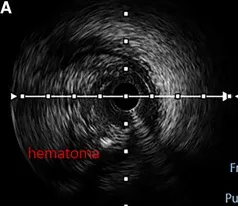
Intraoperative and postoperative intravascular ultrasound (IVUS) images, as well as coronary angiography: (A) after pre-dilation, IVUS revealed a large intramural hematoma.
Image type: radiology (ultrasound)